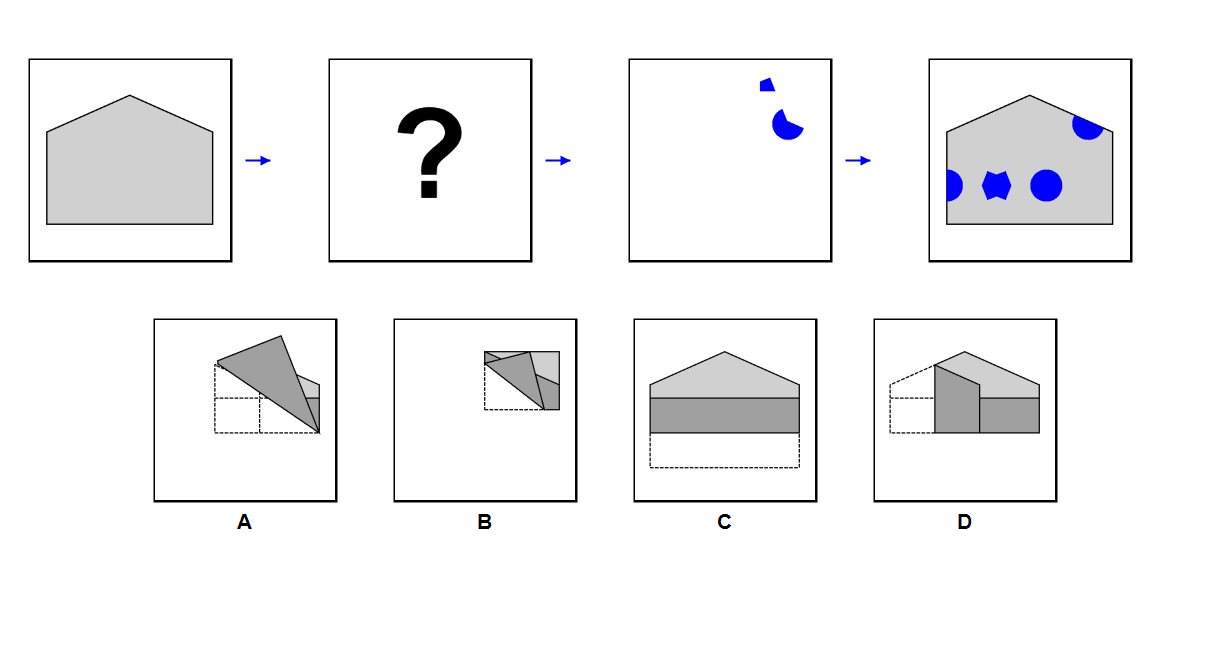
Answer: B